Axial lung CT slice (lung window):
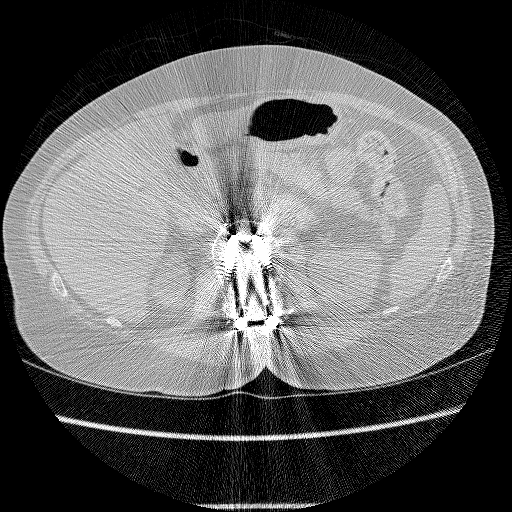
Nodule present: no